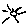
Label: sun